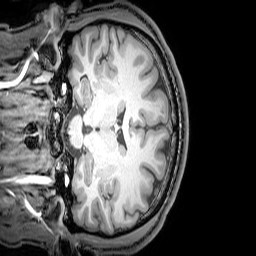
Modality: T1w
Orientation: coronal
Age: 24
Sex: male
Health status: healthy
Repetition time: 0.081 s
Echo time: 0.037 s